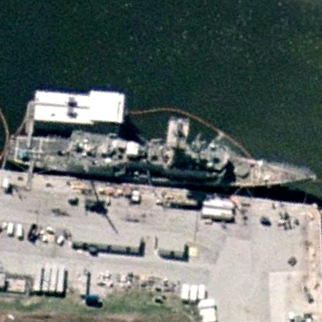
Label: Ticonderoga-class_cruiser